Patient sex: F
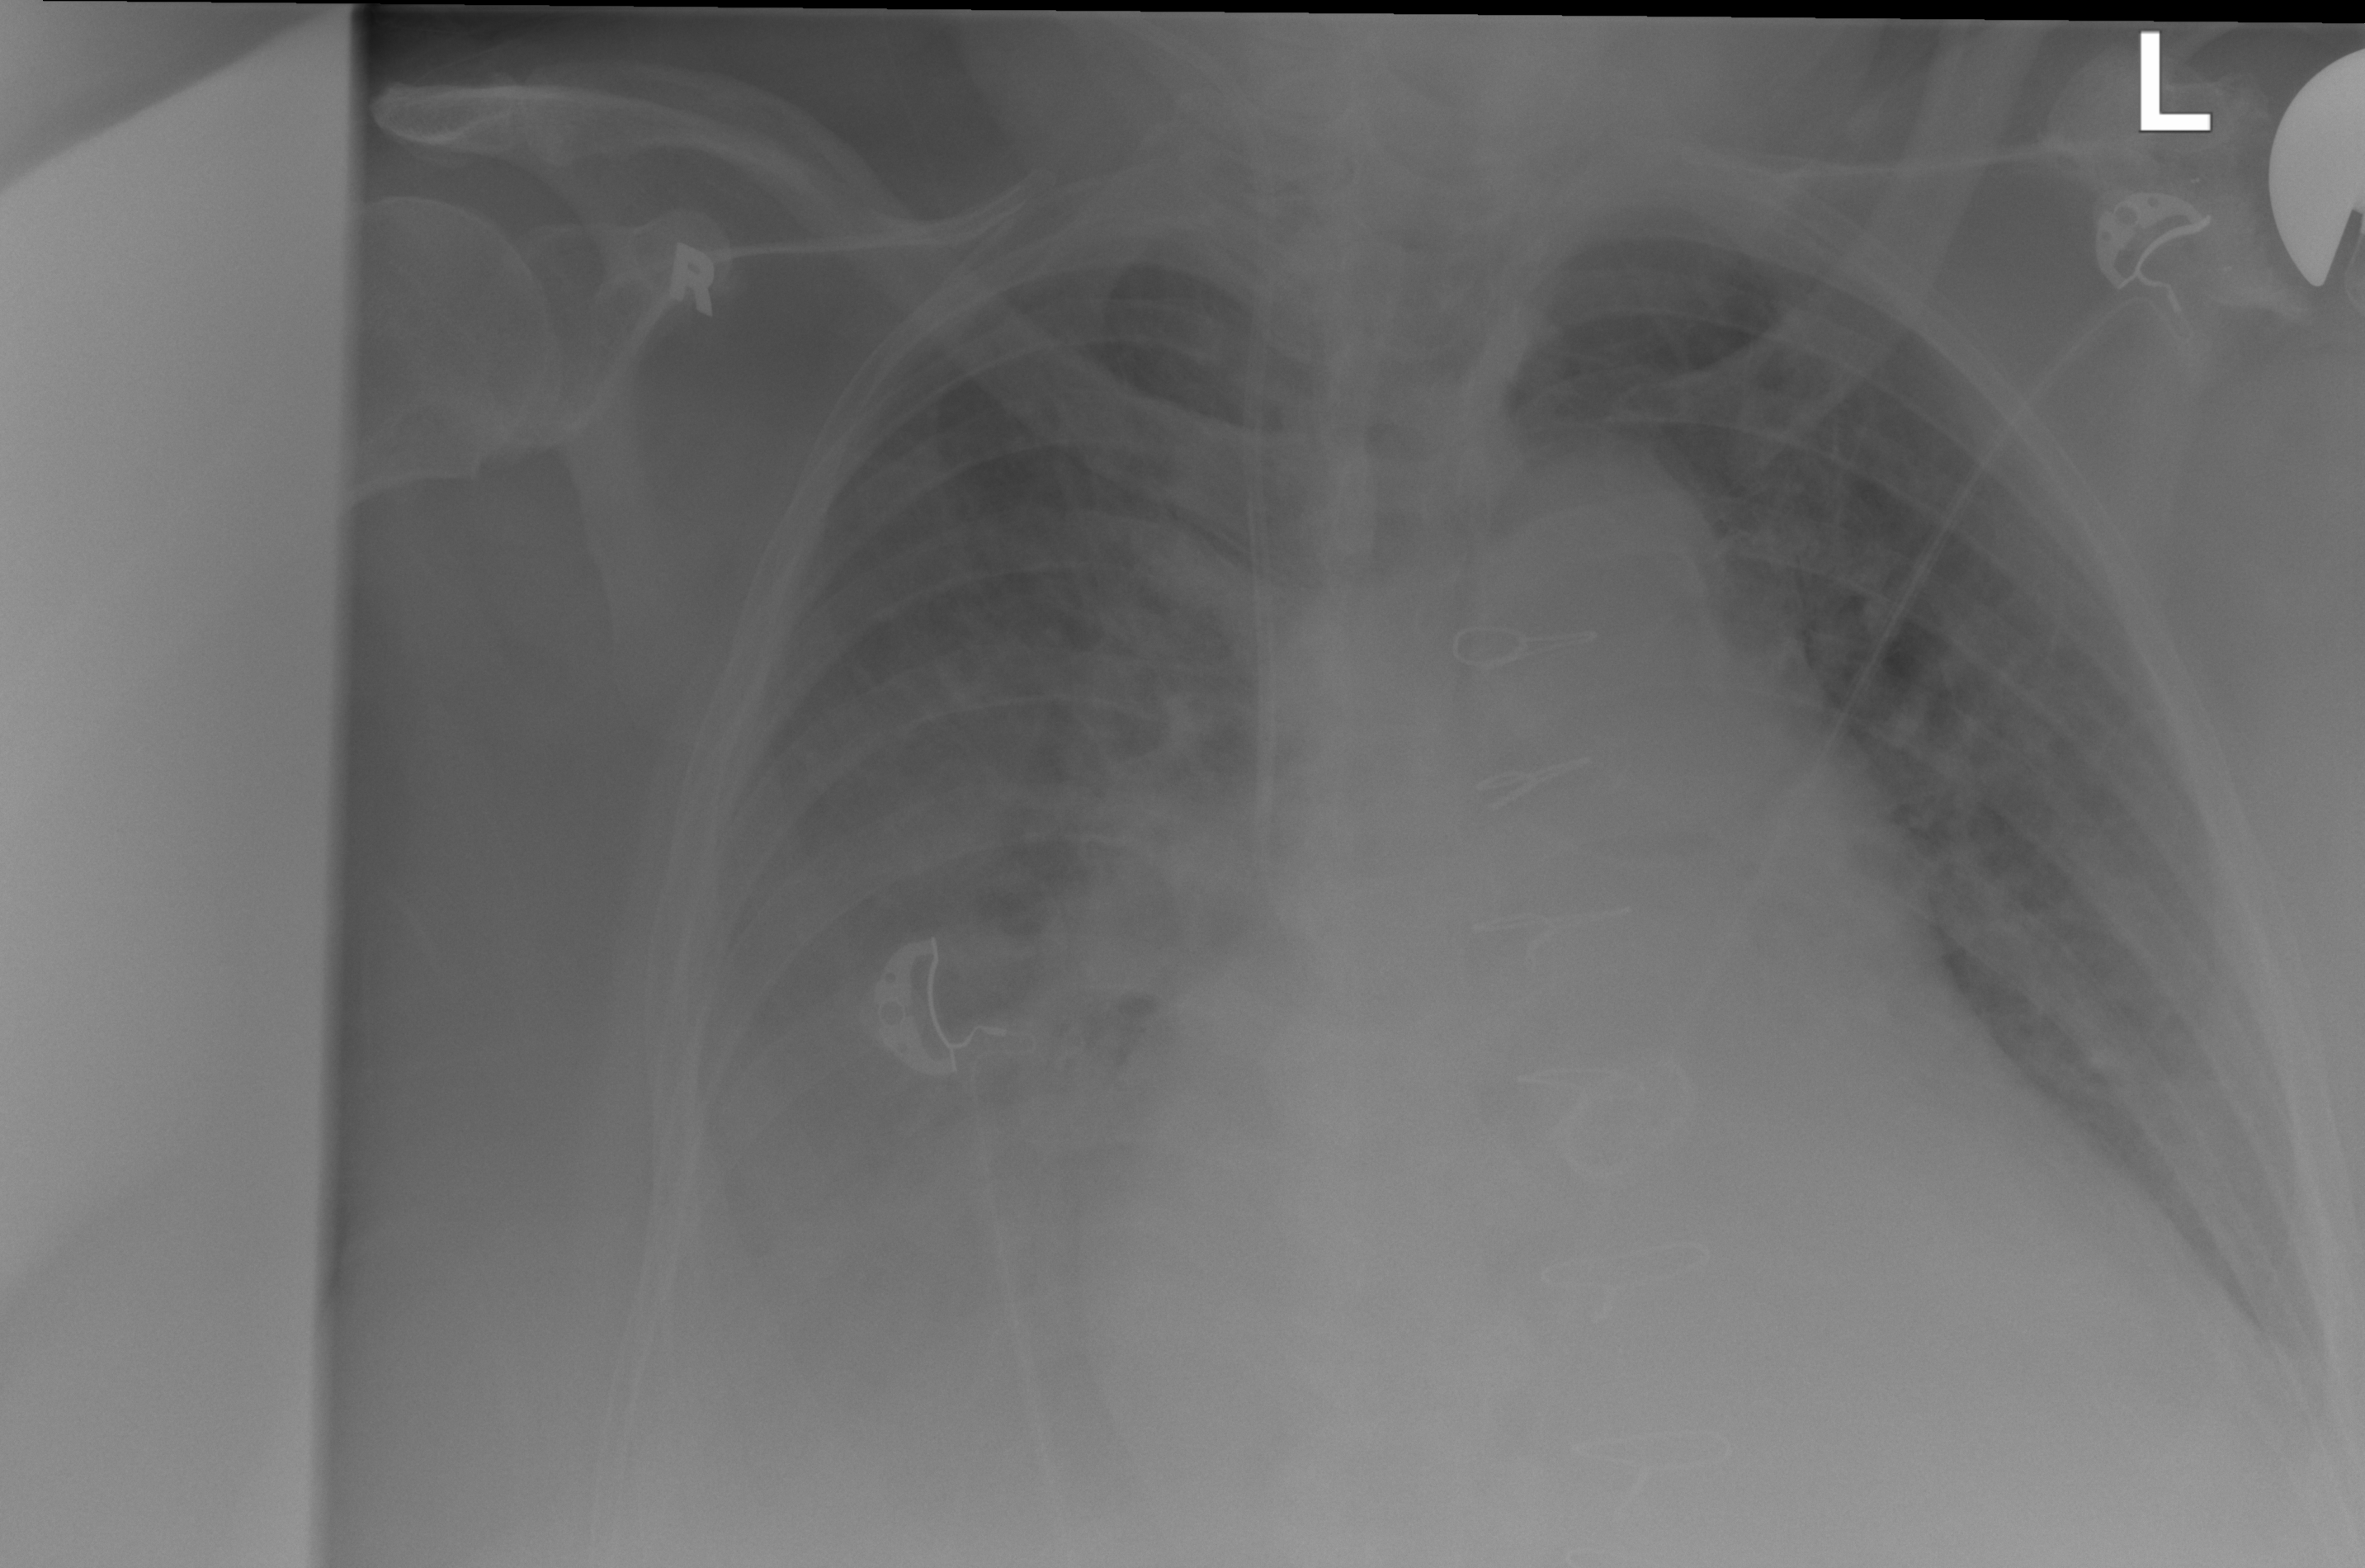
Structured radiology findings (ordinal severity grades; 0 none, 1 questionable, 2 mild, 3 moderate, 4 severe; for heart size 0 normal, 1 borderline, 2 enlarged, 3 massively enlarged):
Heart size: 3
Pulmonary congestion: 2
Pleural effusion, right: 3
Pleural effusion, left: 1
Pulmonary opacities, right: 0
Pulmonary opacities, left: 0
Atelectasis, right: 2
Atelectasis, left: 1